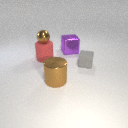
large red rubber cylinder below small brown metal sphere